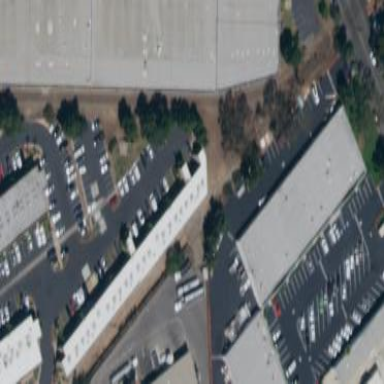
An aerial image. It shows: Industrial building.